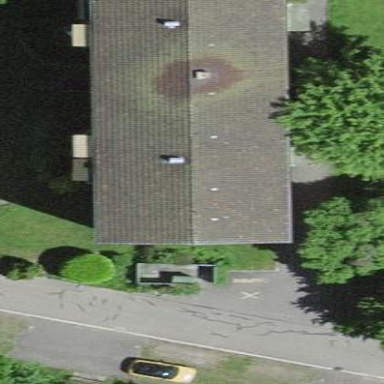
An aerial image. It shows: Residential building with gabled roof.